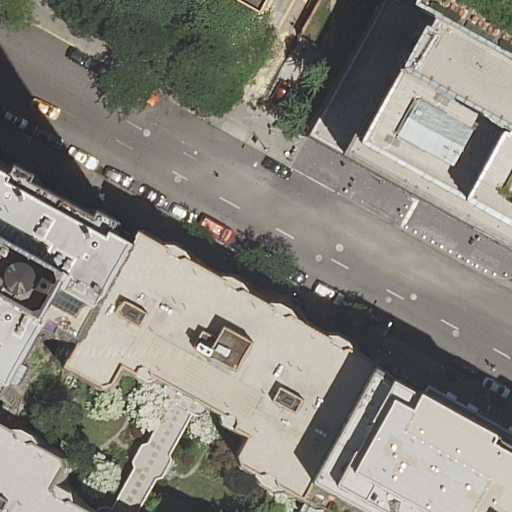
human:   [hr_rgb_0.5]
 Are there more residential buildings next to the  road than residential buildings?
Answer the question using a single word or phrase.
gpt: no

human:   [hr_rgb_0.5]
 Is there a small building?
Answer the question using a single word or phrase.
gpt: no

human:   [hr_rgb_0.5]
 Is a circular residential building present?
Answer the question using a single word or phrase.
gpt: no

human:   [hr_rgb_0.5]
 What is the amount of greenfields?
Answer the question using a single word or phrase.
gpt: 0

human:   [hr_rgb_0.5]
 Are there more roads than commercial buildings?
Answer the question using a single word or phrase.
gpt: yes

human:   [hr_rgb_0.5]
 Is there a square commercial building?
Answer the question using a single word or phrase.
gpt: no

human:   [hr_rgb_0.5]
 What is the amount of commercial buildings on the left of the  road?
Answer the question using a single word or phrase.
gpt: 0

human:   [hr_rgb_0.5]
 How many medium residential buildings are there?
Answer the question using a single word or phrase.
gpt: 2

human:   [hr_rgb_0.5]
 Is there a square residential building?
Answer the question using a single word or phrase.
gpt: no

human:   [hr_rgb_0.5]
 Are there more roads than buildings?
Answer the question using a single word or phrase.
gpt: no

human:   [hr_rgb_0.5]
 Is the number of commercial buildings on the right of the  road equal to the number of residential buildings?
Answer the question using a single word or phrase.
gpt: no

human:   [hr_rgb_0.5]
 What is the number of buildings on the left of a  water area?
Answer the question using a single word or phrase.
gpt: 0

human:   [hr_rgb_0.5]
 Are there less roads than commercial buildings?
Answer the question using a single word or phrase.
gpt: no

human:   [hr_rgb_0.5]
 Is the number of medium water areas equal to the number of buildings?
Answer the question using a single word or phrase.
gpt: no

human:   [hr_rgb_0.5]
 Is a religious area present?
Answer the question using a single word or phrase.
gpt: no

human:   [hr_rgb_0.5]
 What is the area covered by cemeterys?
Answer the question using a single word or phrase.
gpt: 0m2

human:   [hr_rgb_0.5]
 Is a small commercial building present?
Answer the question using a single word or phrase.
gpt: no

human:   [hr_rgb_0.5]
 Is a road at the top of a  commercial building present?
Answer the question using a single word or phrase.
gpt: no

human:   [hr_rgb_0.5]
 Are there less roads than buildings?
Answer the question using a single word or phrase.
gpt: yes

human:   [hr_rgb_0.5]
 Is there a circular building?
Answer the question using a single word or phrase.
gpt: no

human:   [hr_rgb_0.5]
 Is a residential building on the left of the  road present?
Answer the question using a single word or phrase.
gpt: yes

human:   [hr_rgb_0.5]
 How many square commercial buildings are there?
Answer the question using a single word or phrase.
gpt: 0

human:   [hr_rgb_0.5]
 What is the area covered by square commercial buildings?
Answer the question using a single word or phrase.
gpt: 0m2

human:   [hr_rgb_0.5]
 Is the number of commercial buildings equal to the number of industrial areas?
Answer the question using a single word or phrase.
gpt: yes

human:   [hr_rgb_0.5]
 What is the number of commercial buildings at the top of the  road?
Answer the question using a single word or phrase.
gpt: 0

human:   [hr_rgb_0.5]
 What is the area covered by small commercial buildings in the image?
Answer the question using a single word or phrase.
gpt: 0m2

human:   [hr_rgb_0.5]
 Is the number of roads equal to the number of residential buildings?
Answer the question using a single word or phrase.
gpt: no

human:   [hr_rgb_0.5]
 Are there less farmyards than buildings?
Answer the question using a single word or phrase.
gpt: yes

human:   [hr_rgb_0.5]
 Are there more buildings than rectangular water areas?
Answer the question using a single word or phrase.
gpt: yes

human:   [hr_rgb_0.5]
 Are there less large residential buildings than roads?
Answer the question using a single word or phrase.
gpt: no

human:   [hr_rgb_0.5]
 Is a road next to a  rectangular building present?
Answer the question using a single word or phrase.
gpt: yes

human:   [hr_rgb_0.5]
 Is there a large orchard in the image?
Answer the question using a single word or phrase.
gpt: no

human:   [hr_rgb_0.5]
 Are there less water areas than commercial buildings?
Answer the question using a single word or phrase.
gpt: no

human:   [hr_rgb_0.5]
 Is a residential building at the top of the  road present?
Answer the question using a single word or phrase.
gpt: yes

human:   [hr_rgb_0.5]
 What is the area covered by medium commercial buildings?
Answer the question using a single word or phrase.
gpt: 0m2

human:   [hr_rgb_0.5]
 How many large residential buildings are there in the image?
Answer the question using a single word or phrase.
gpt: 4